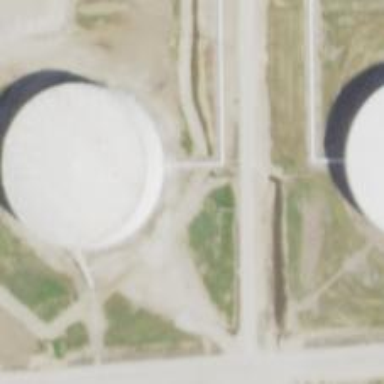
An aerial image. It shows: Storage tank created as man-made structure.